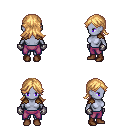
a pixel art fantasy rpg character, female body template, dark elf, purple skin, leather shoulder armor, magenta pants, light blonde loose hair, metal gloves, brown shoes, four views (front, back, left, right), 2x2 character sprite sheet, small pixel art, hard edges, no anti-aliasing